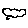
Label: cloud